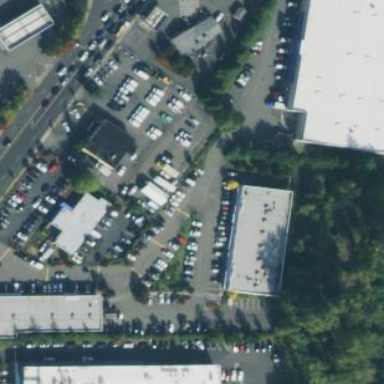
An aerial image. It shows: Retail area.